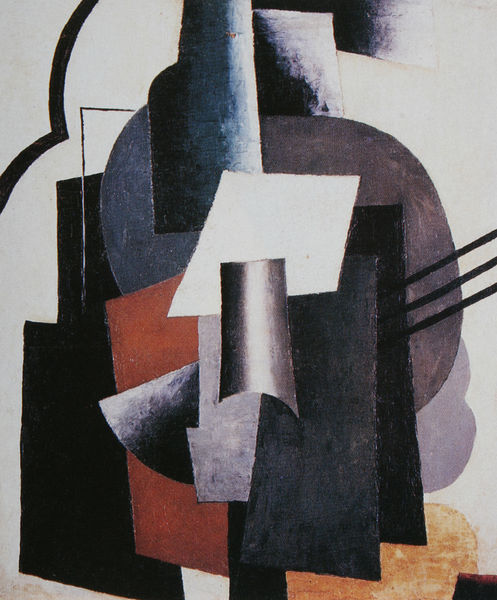
Titel: Malerische Architektonik
Künstler: Ljubow Popowa
Standort: Moskau
Institution: Sammlung E.W. Murina und D.W. Sarabianow
Schlagwörter: blau, dunkel, gemälde, körper, schatten, weiß, gelb, grün, kubismus, kubistisch, ocker, braun, bunt, glas, grau, licht, orange, schwarz, zeichnung, rot, wolke, bild, instrument, spiegel, felder, drei, gitarre, musik, person, kreis, rund, stillleben, wellen, bogen, cello, abstrakt, farben, fläche, flächen, modern, formen, schichten, beige, linien, figuren, arch, blue, oil, red, steps, white, black, dark, gray, grey, painting, spitz, yellow, streifen, sheet, striche, rechtecke, eckig, rechteck, linie, form, strich, kreise, halbkreis, ecken, quadrate, geometrisch, geige, korpus, saite, dunke, silver, picasso, cloud, man, background, building, stapel, metal, lichtreflex, saiten, flat, reflex, frame, color, cubist, purple, shadow, line, french, kanten, geometrie, quadrat, viereck, kuben, kandinsky, abstract, happy, parallelen, geometrische formen, rectangle, square, übereinander, rot gelb, art, colorful, colors, ground, what, shiny, musician, geometric, lücke, rectangles, squares, circle, circles, forms, lines, shapes, bottle, synthetisch, aufeinander, shading, stripes, shade, cubism, planes, canvas, paint, braque, chimney, stripe, composition, dimension, round, boxes, pablo picasso, gris, geometry, synthetischer kubismus, russian, painted, abtrakt, shape, curves, five, sharp, rectangular, guitar, überlappen, cube, triangle, graphische formen, lüke, cylinder, violin, blocks, georges braque, lavender, block, kubsitisch, shades, sex, curve, strings, asd, straight, diamond, leger, malevitch, 1930s, dada, rhombus, curved, teal, deco, shaded, 1920s, parallel, harsh, layered, cubsim, compostition, nonrepresentational, mauve, hard, rod, blocky, fading, smokestack, rods, trapezoid, manevich, stella, hard edged, formzersplitterung, jazz, chimnet, parallel lines, grafische formen, schwüngw